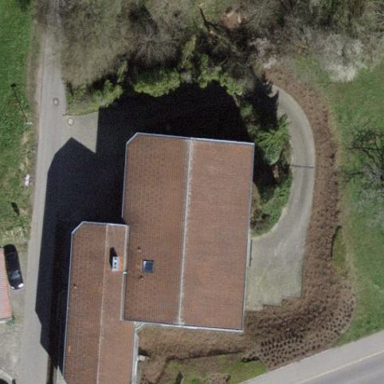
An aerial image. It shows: Building.